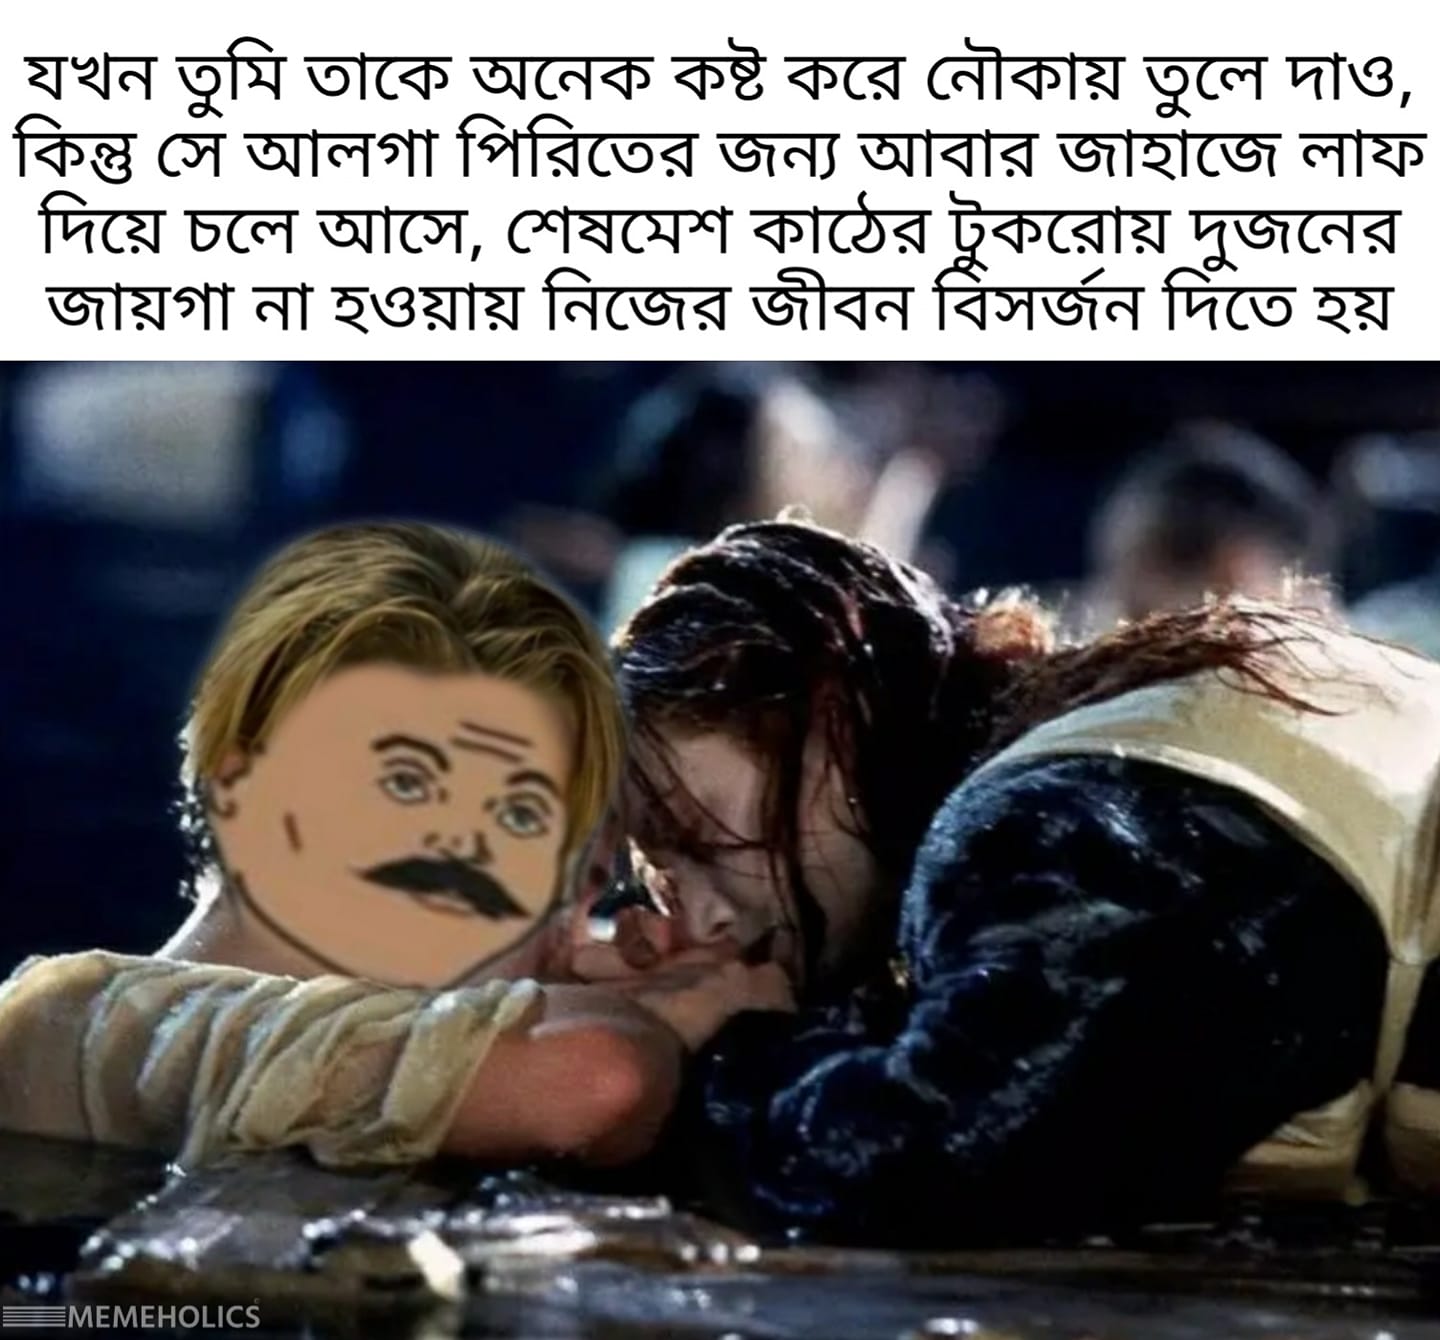
Caption: যখন তুমি তাকে অনেক কষ্ট করে নৌকায় তুলে দাও , কিন্তু সে আলগা পিরিতের জন্য আবার জাহাজে লাফ দিয়ে চলে আসে , শেষমেশ কাঠের টুকরোয় দুজনের জায়গা না হওয়ায় নিজের জীবন বিসর্জন দিতে হয়
Label: non-hate